Question: I have a suite of <URL> tests, which I run under Jenkins. I would like to have Jenkins parse and display the test results.
Currently I am doing:
'''
lettuce --with-xunit --xunit-file=lettucetests.xml
'''
and I use the Jenkins JUnit plugin to "publish" the test report.
Jenkins does generate a correct summary of the test results, but any attempts to drill down into test failures gives a 404 - see the screenshot below, for example.
The problem may be related to punctuation in the feature, scenario, and step names - but I don't want to have to forbid punctuation.
I have also tried the following, but it didn't seem much better.
'''
lettuce --with-subunit
subunit2junitxml < subunit.bin > lettucetests.xml
'''
Does anybody have a reliable way of handling Lettuce test results in Jenkins?

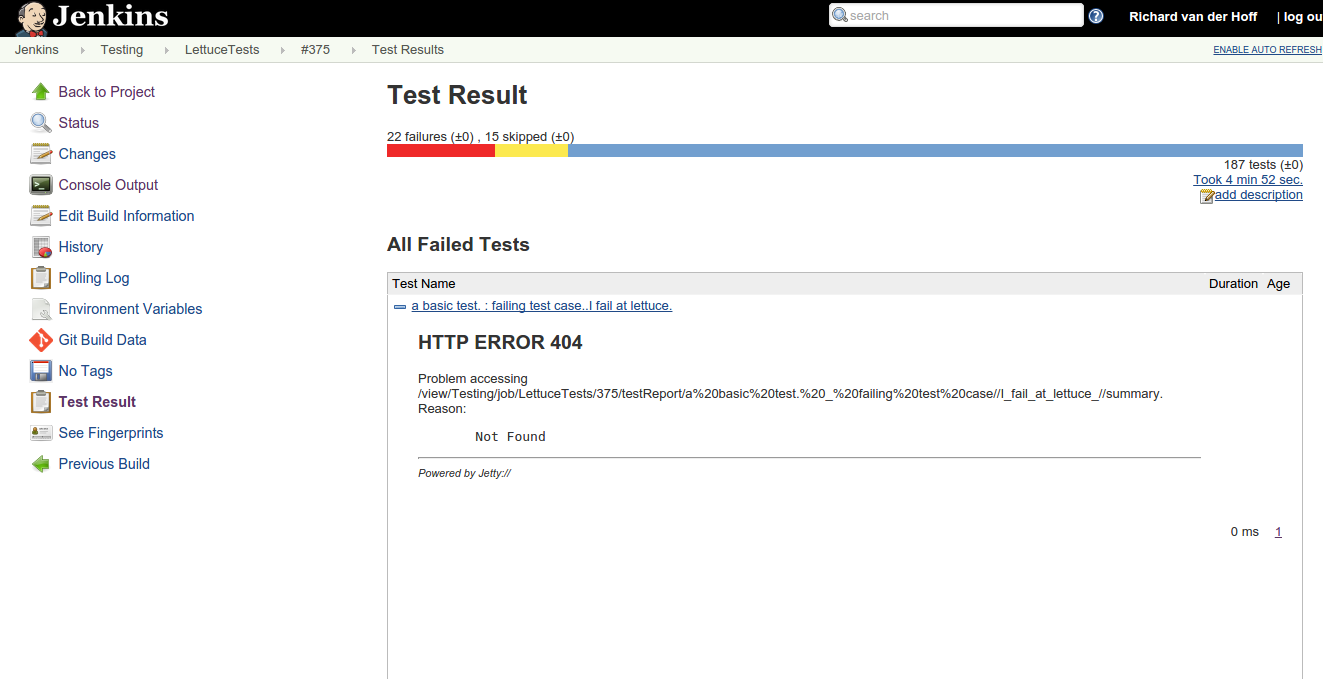
Answer: '--with-xunit' (and the Junit plugin) remains the best solution I've found so far.
The problem I highlighted above appears to happen in one of two situations:
- -
It's therefore possible to work around the problem by being careful how you name scenarios and features.